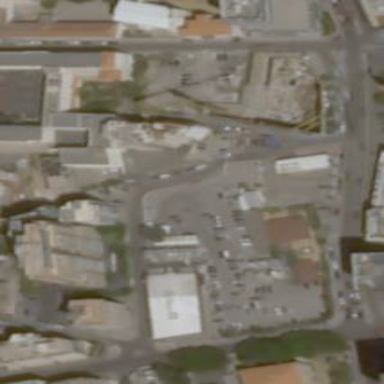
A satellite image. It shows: Parking area.